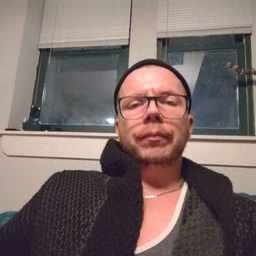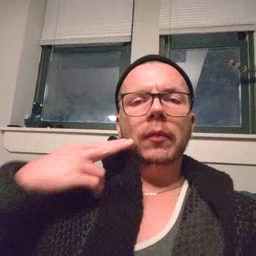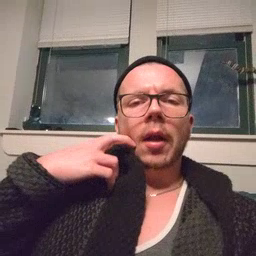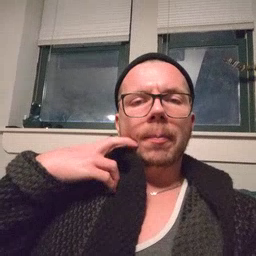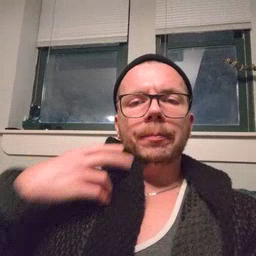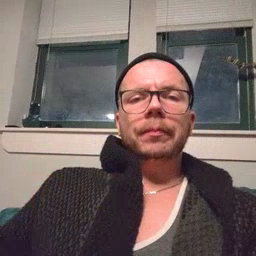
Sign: gum